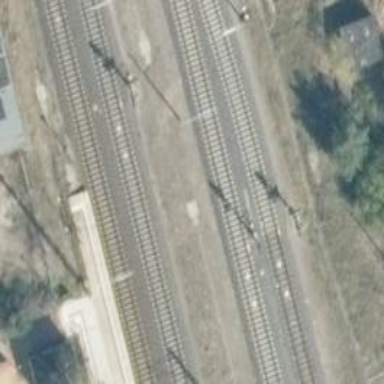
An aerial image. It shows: Railway signal.